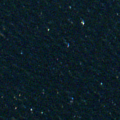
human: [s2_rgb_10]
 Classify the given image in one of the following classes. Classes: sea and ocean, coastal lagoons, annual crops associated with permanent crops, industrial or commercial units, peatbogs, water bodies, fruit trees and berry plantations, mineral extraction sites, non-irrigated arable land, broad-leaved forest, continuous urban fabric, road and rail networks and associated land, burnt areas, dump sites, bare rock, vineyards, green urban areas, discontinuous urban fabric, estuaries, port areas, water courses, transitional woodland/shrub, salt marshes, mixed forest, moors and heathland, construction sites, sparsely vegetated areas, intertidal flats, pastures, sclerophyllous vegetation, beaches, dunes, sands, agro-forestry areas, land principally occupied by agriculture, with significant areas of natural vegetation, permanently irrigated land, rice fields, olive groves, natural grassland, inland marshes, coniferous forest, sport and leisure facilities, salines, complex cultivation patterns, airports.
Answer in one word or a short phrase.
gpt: sea and ocean